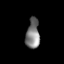
Tissue: lung
Cell type: Epithelial cells
Senescence score: 0.5518
Nuclear area (px): 396
Mean DAPI intensity: 125.475